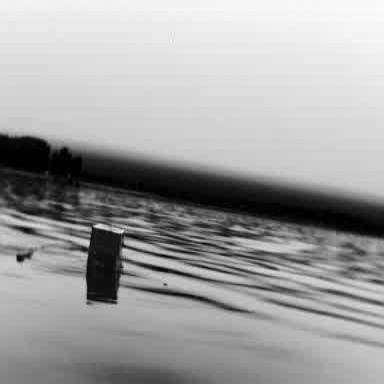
There is a fishing_boat in the infrared image.